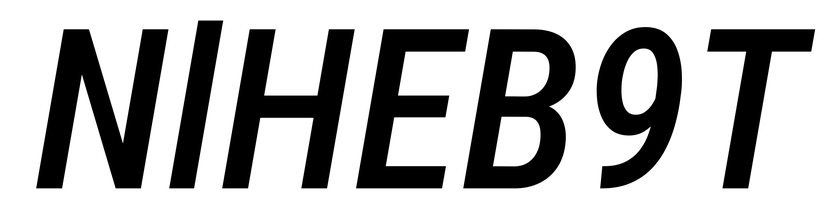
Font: Roboto-Italic_Condensed_Medium_Italic